Field crop: maize
Growth stage: 1
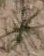
Species: salsola